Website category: university
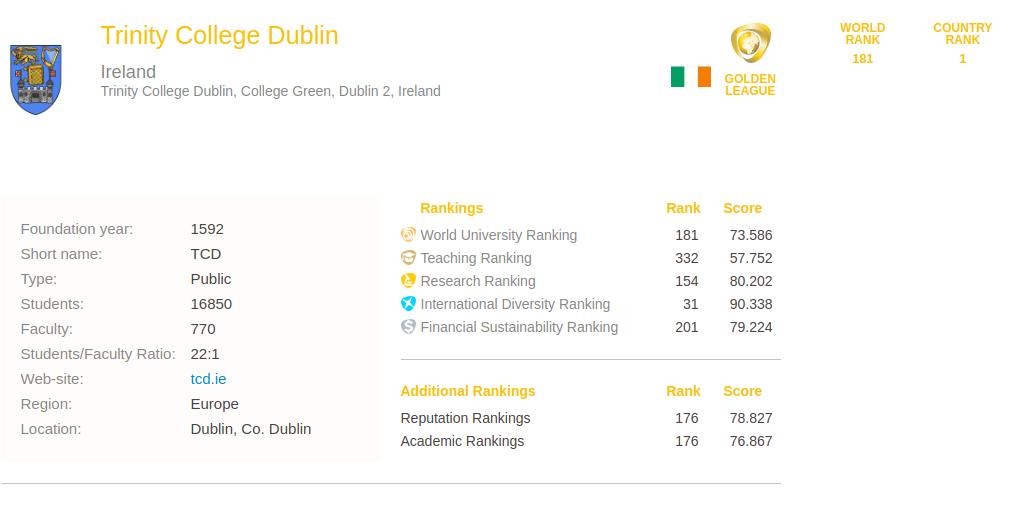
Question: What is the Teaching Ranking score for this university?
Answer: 57.752

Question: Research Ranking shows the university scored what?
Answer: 80.202

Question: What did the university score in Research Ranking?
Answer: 80.202

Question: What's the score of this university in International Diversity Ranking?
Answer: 90.338

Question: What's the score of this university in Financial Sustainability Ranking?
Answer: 79.224

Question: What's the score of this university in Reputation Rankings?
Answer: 78.827

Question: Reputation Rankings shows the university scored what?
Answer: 78.827

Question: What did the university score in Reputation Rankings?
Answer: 78.827

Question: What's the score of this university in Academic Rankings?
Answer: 76.867

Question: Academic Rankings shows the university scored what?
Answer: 76.867

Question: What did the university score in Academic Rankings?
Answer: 76.867

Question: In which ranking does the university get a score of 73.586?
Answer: World University Ranking

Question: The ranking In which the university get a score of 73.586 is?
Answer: World University Ranking

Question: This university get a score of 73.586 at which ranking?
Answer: World University Ranking

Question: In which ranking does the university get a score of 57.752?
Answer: Teaching Ranking

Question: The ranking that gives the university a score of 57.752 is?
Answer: Teaching Ranking

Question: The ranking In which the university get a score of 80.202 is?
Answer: Research Ranking

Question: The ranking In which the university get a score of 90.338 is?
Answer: International Diversity Ranking

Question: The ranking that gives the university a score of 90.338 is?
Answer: International Diversity Ranking

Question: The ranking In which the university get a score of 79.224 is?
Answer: Financial Sustainability Ranking

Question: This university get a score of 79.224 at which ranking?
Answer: Financial Sustainability Ranking

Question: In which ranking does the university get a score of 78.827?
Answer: Reputation Rankings

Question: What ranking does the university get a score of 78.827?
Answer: Reputation Rankings